Interaction volume radius: 5 \u00c5
Interaction volume height: 35 \u00c5
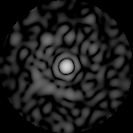
Disorder parameter: 0.8185